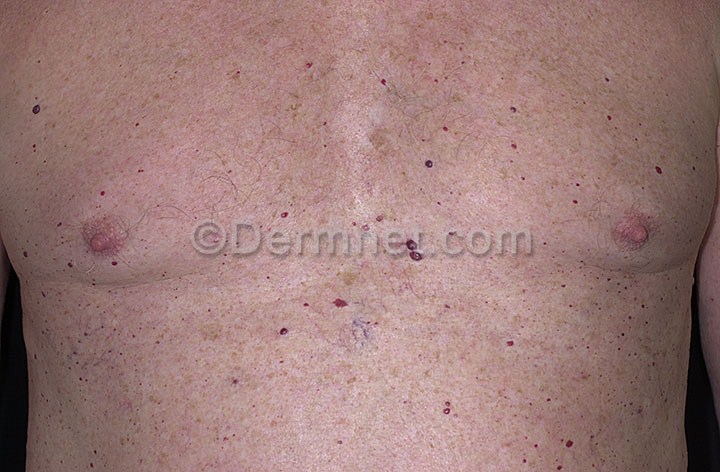
Disease: Vascular Tumors